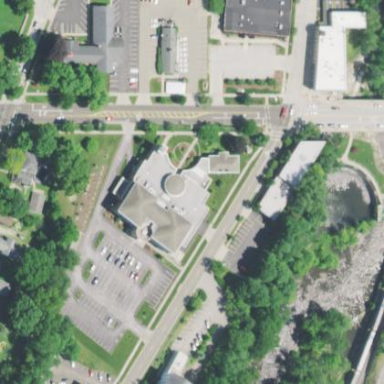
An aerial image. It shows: Designated library building.